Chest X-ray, AP view. Patient: 58 years old, sex M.
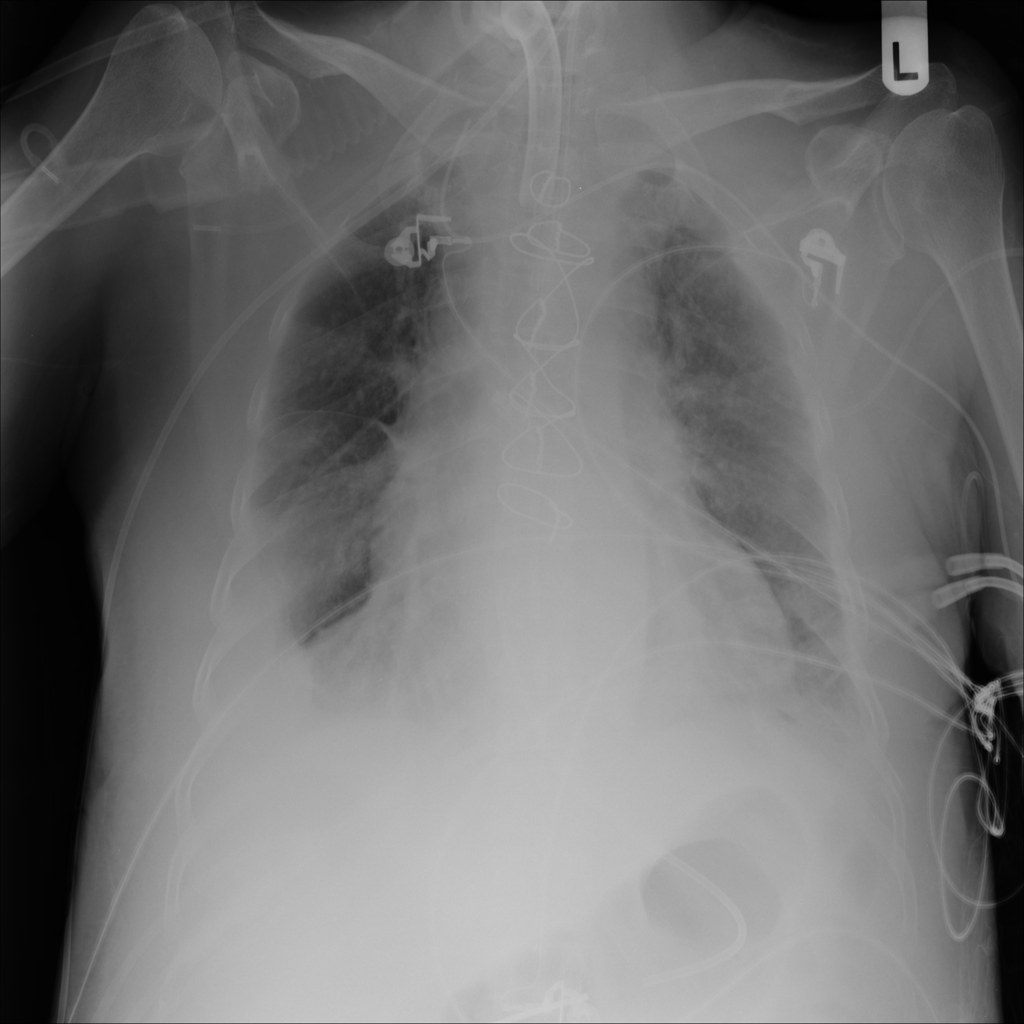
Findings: Effusion, Infiltration